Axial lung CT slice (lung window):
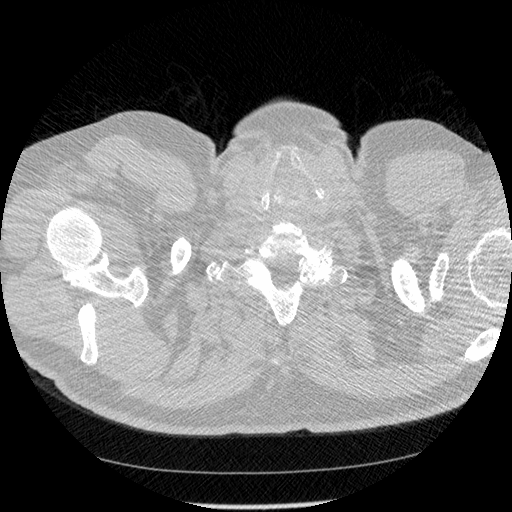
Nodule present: no